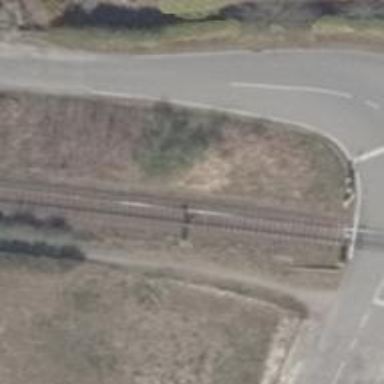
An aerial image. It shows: Signal light at railway crossing.